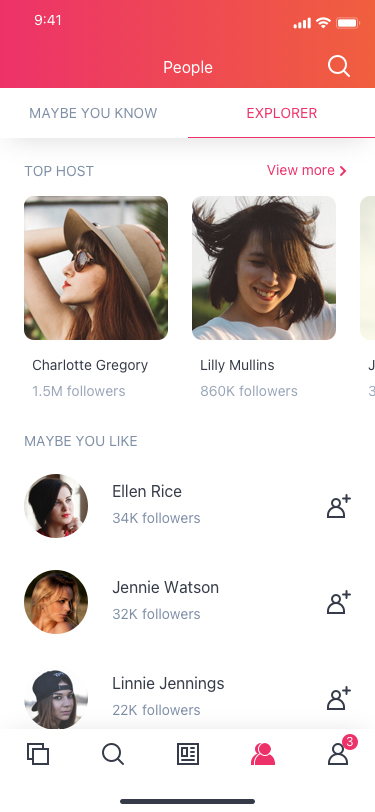
Text in this UI design:
MAYBE YOU LIKE
Charlotte Gregory
1.5M followers
Lilly Mullins
860K followers
Jean Grant
35K followers
TOP HOST
View more
MAYBE YOU KNOW
EXPLORER